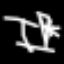
Label: hourglass